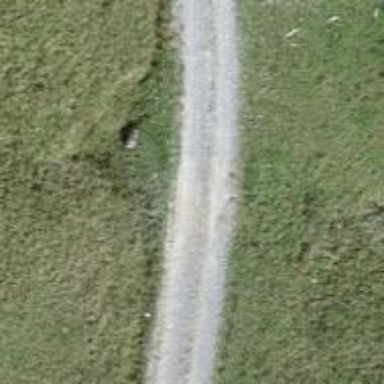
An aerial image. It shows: Well-maintained track road of grade 1.